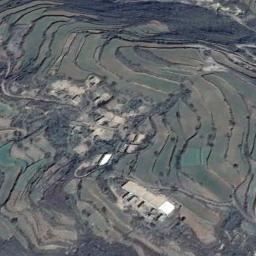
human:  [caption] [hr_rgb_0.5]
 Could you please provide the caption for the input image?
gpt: There is a row of grey houses beside the terraces .

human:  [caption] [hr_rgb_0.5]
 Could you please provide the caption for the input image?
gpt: There are several houses in a large layer of brown and green mixed terraces .

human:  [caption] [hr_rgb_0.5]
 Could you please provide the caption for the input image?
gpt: There are several buildings on the terrace .

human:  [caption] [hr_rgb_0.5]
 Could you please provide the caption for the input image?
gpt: The bare and green terrace is next to some houses and trees .

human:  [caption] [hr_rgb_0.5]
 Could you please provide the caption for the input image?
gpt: There are many green terraces and some meadows .